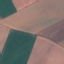
Label: AnnualCrop